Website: bh-photo
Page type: delivery-shipping
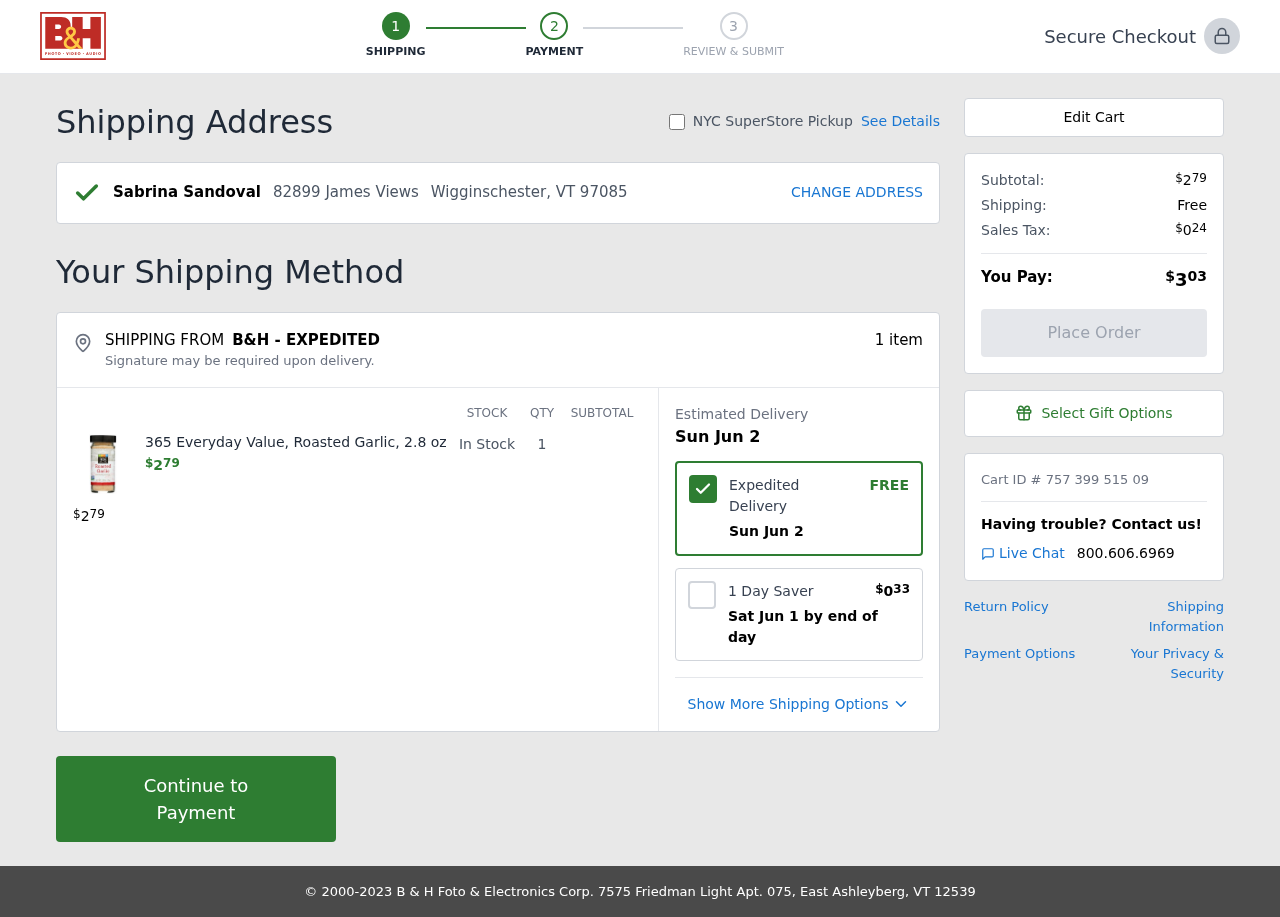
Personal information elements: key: PII_CITY_STATE_ZIP
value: Wigginschester, VT 97085
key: PII_FULLNAME
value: Sabrina Sandoval
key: PII_STREET
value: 82899 James Views
Product elements: key: PRODUCT1_NAME
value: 365 Everyday Value, Roasted Garlic, 2.8 oz
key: PRODUCT1_PRICE
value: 2.79
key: PRODUCT1_QUANTITY
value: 1
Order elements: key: ORDER_NUM_ITEMS
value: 1 item
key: ORDER_SUBTOTAL
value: $279
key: ORDER_DELIVERY_DATE
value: Sun Jun 2
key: ORDER_SHIPPING_COST_ALT
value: $033
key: ORDER_SHIPPING_DATE
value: Sat Jun 1 by end of day
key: ORDER_SHIPPING_COST
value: Free
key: ORDER_TAX
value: $024
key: ORDER_TOTAL
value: $303
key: ORDER_ID
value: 757 399 515 09